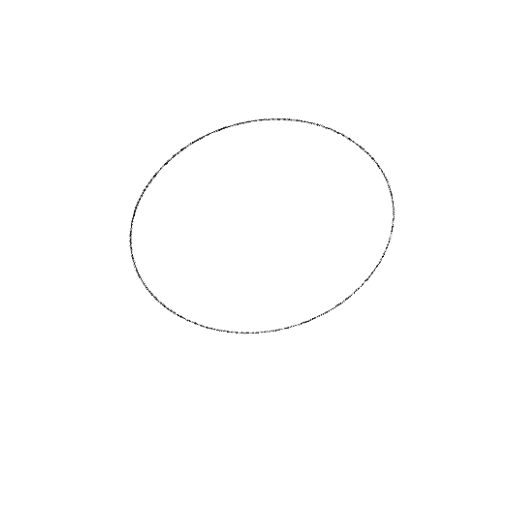
Crossing number: 0